Question: Can i get 'geom_jitter' with these frequencies as multiple of dots?
'''
head(GOL_F_WriteCounter, 10)
Var1 Freq
1 2014-10-20 44
2 2014-10-21 64
3 2014-10-22 43
4 2014-10-23 32
5 2014-10-24 24
6 2014-10-25 18
7 2014-10-26 26
8 2014-10-27 31
9 2014-10-28 45
10 2014-10-29 30
'''
my code:
'''
ggplot(GOL_F_WriteCounter, aes(x= Var1, y= Freq))+
geom_jitter()+ scale_x_date()'
'''

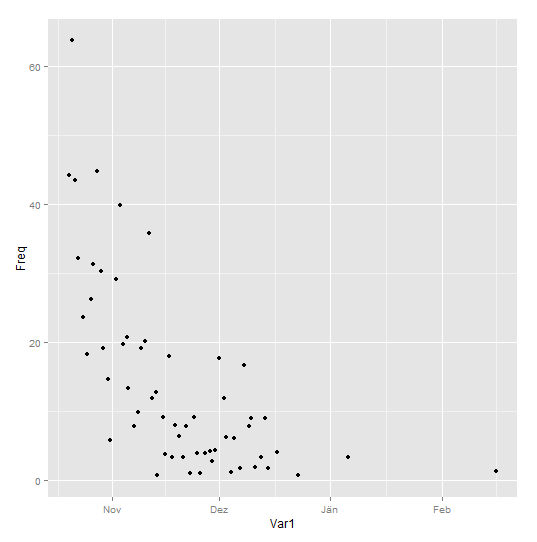
Answer: How about something like this?
'''
d <- GOL_F_WriteCounter[
unlist(Map(rep, 1:nrow(GOL_F_WriteCounter), GOL_F_WriteCounter$Freq)), ]
d$y <- unlist(lapply(GOL_F_WriteCounter$Freq, seq))
ggplot(d, aes(x = Var1, y = y)) + geom_jitter() + scale_x_date()
'''